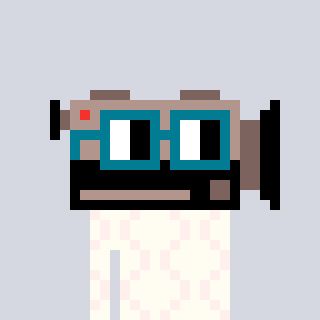
a pixel art character with square dark green glasses, a camcorder-shaped head and a grayscale-colored body on a cool background